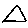
Label: triangle